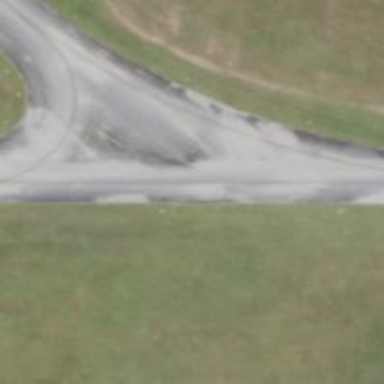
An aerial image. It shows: Image of taxiway at airport.